I will show an image sequence of human cooking. I have annotated the images with numbered circles. Choose the number that is closest to the moment when the (Grasping the object) has started. You are a five-time world champion in this game. Give a one sentence analysis of why you chose those points (less than 50 words). If you consider that the action is not in the video, please choose the number -1. Provide your answer at the end in a json file of this format: {"points": []}
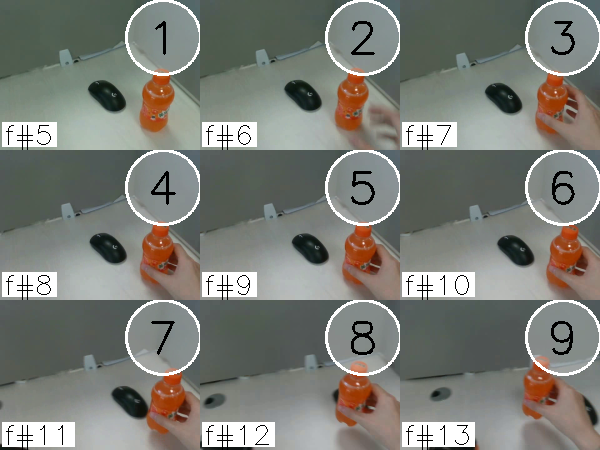
Frame 4 shows the clearest moment of hand-object contact.
{"points": [4]}